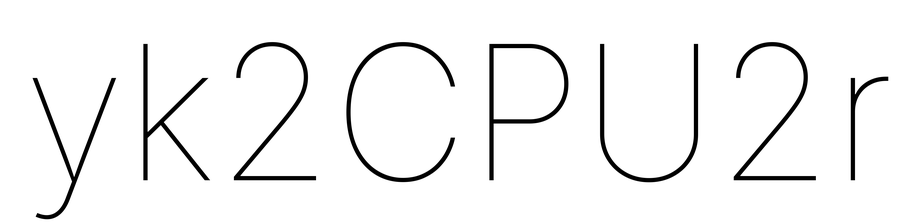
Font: Inter_Thin